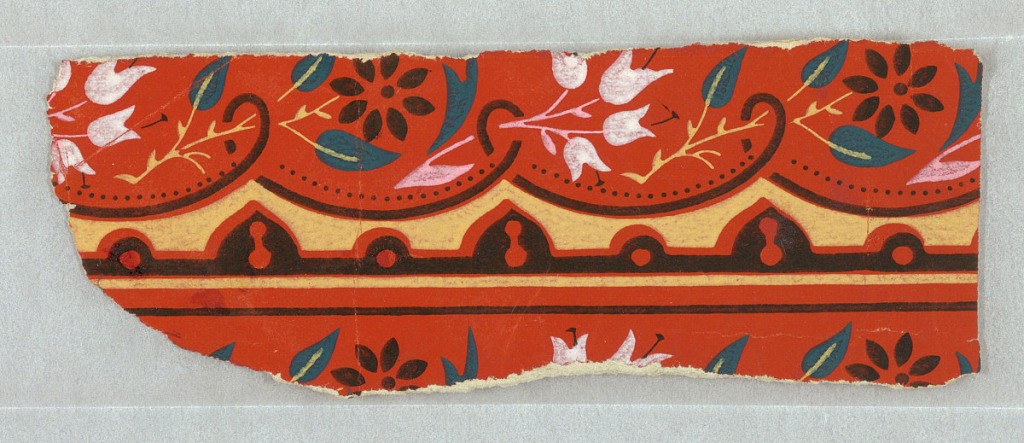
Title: Border
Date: ca. 1870
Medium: Machine-printed paper
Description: Small portion of a paper, probably for a border, showing simple floral forms. Printed in cream, green, pink, white and black, on orange ground.